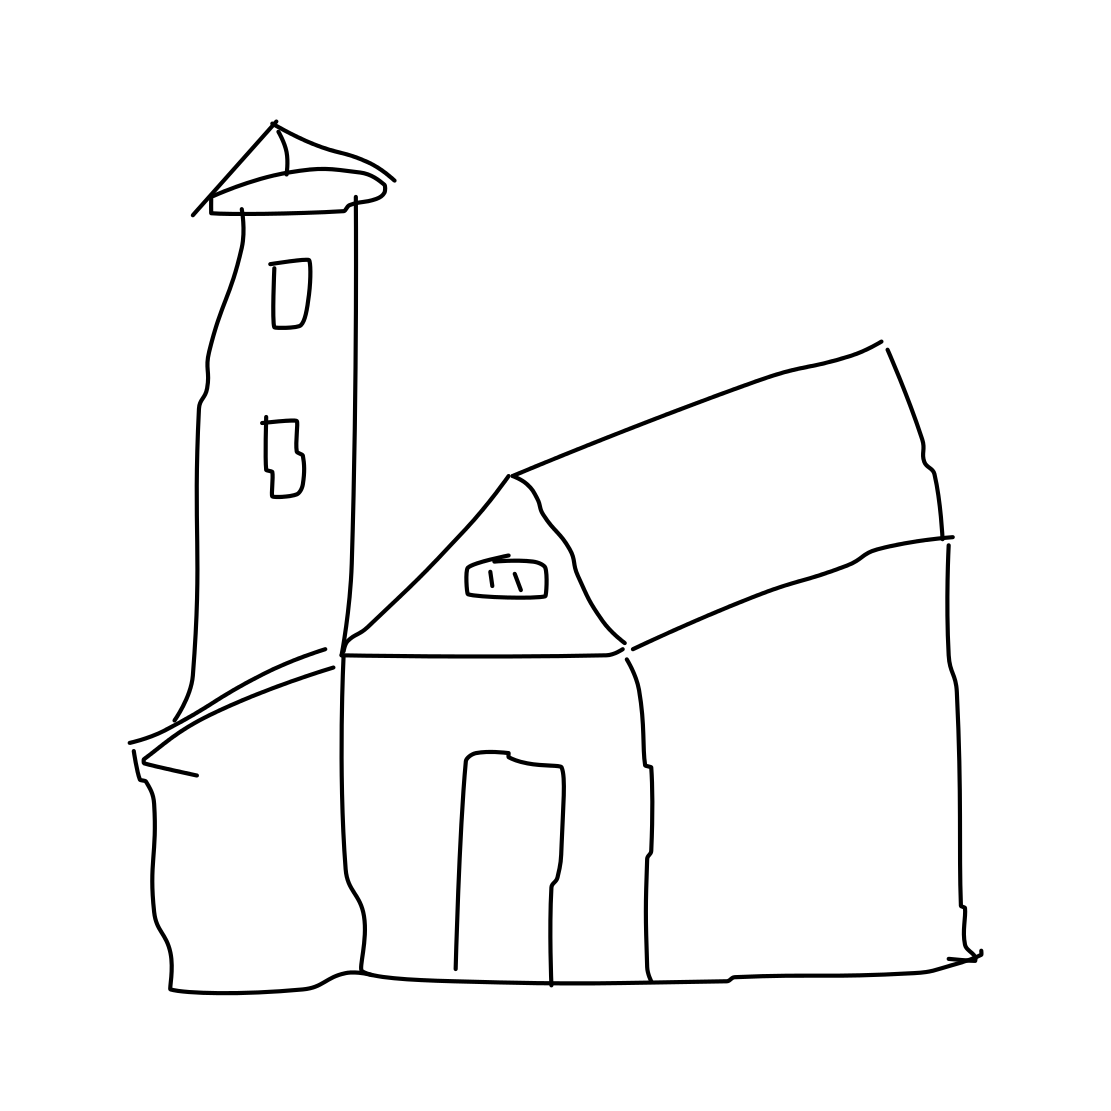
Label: barn